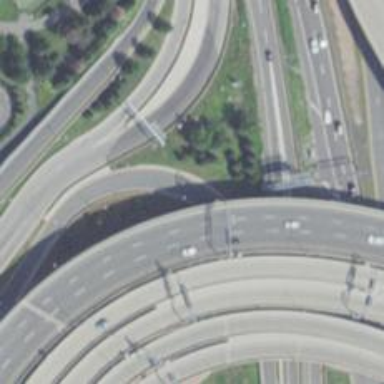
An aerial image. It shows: Motorway link.